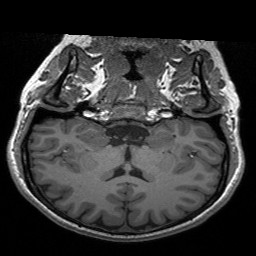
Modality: T1w
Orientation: sagittal
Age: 26
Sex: female
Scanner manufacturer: siemens
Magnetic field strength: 3 T
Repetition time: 1.9 s
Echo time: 0.00226 s